Question: Dear Android Developers,
as far as I know, Android has 4 different types of screen resolution :
- - - -
now, Google Nexus 4 has screen resolution : 768 x 1280, which I assume this categorised as XHDPI model. *please correct me if I'm wrong.
now take a look at my picture...

so, if I put XHDPI size (red area) on top of Nexus 4 screen (grey area) you'll see what I see.
now, if I have 4 white boxes horizontally and 6 white boxes vertically on red area (PSD design). what it looks like on Nexus 4 screen resolution?
can we programatically add more boxes (blue boxes) to fill the empty space? or Android will automatically stretch that red area until covers all grey area? which means all of white boxes will be stretched too...
that's all I need to know... thanks.
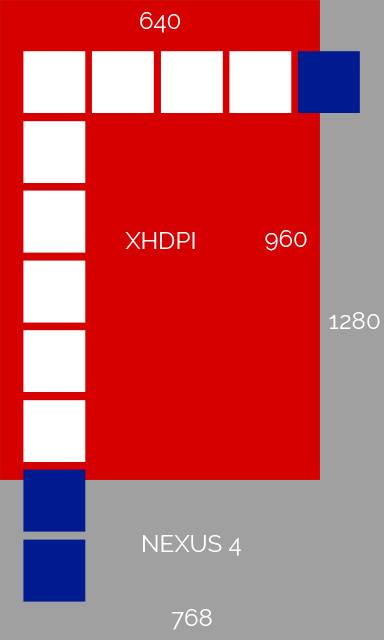
Answer: You should watch Roman Nurik's <URL> video.
First, stop thinking in pixels. Think of devices using density-independent pixels. The buckets that Android uses (ldpi, mdpi, etc.) are not measured in pixels; they are measured in dots-per-inch (DPI).
Those buckets are actually:
- - - -
The Nexus 4 has a DPI of precisely 320.